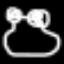
Label: frog